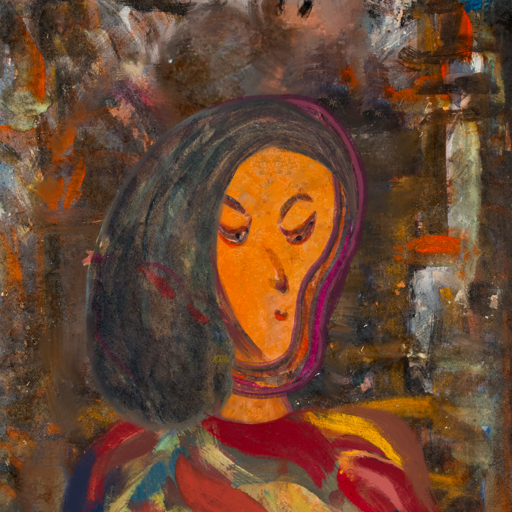
Background: GypsyQueen, Head And Neck Side: Hypocrite_w_Hair, Face Side: Hypocrite, Bust: Mother_And_Son_Son, Hair Side: Gypsy_Mother, Head Accessory: Blank, Second Necklace: Blank, Necklace: Blank, Baby: Blank